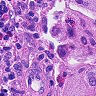
Metastatic tissue present: no